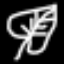
Label: leaf